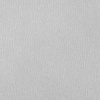
Atmospheric dust classification: dusty